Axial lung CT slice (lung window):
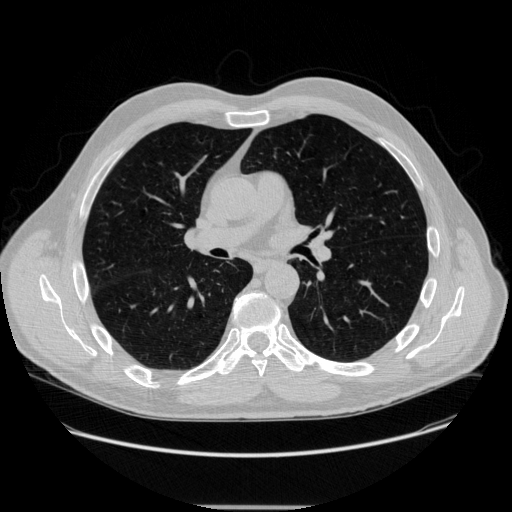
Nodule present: no